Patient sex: M
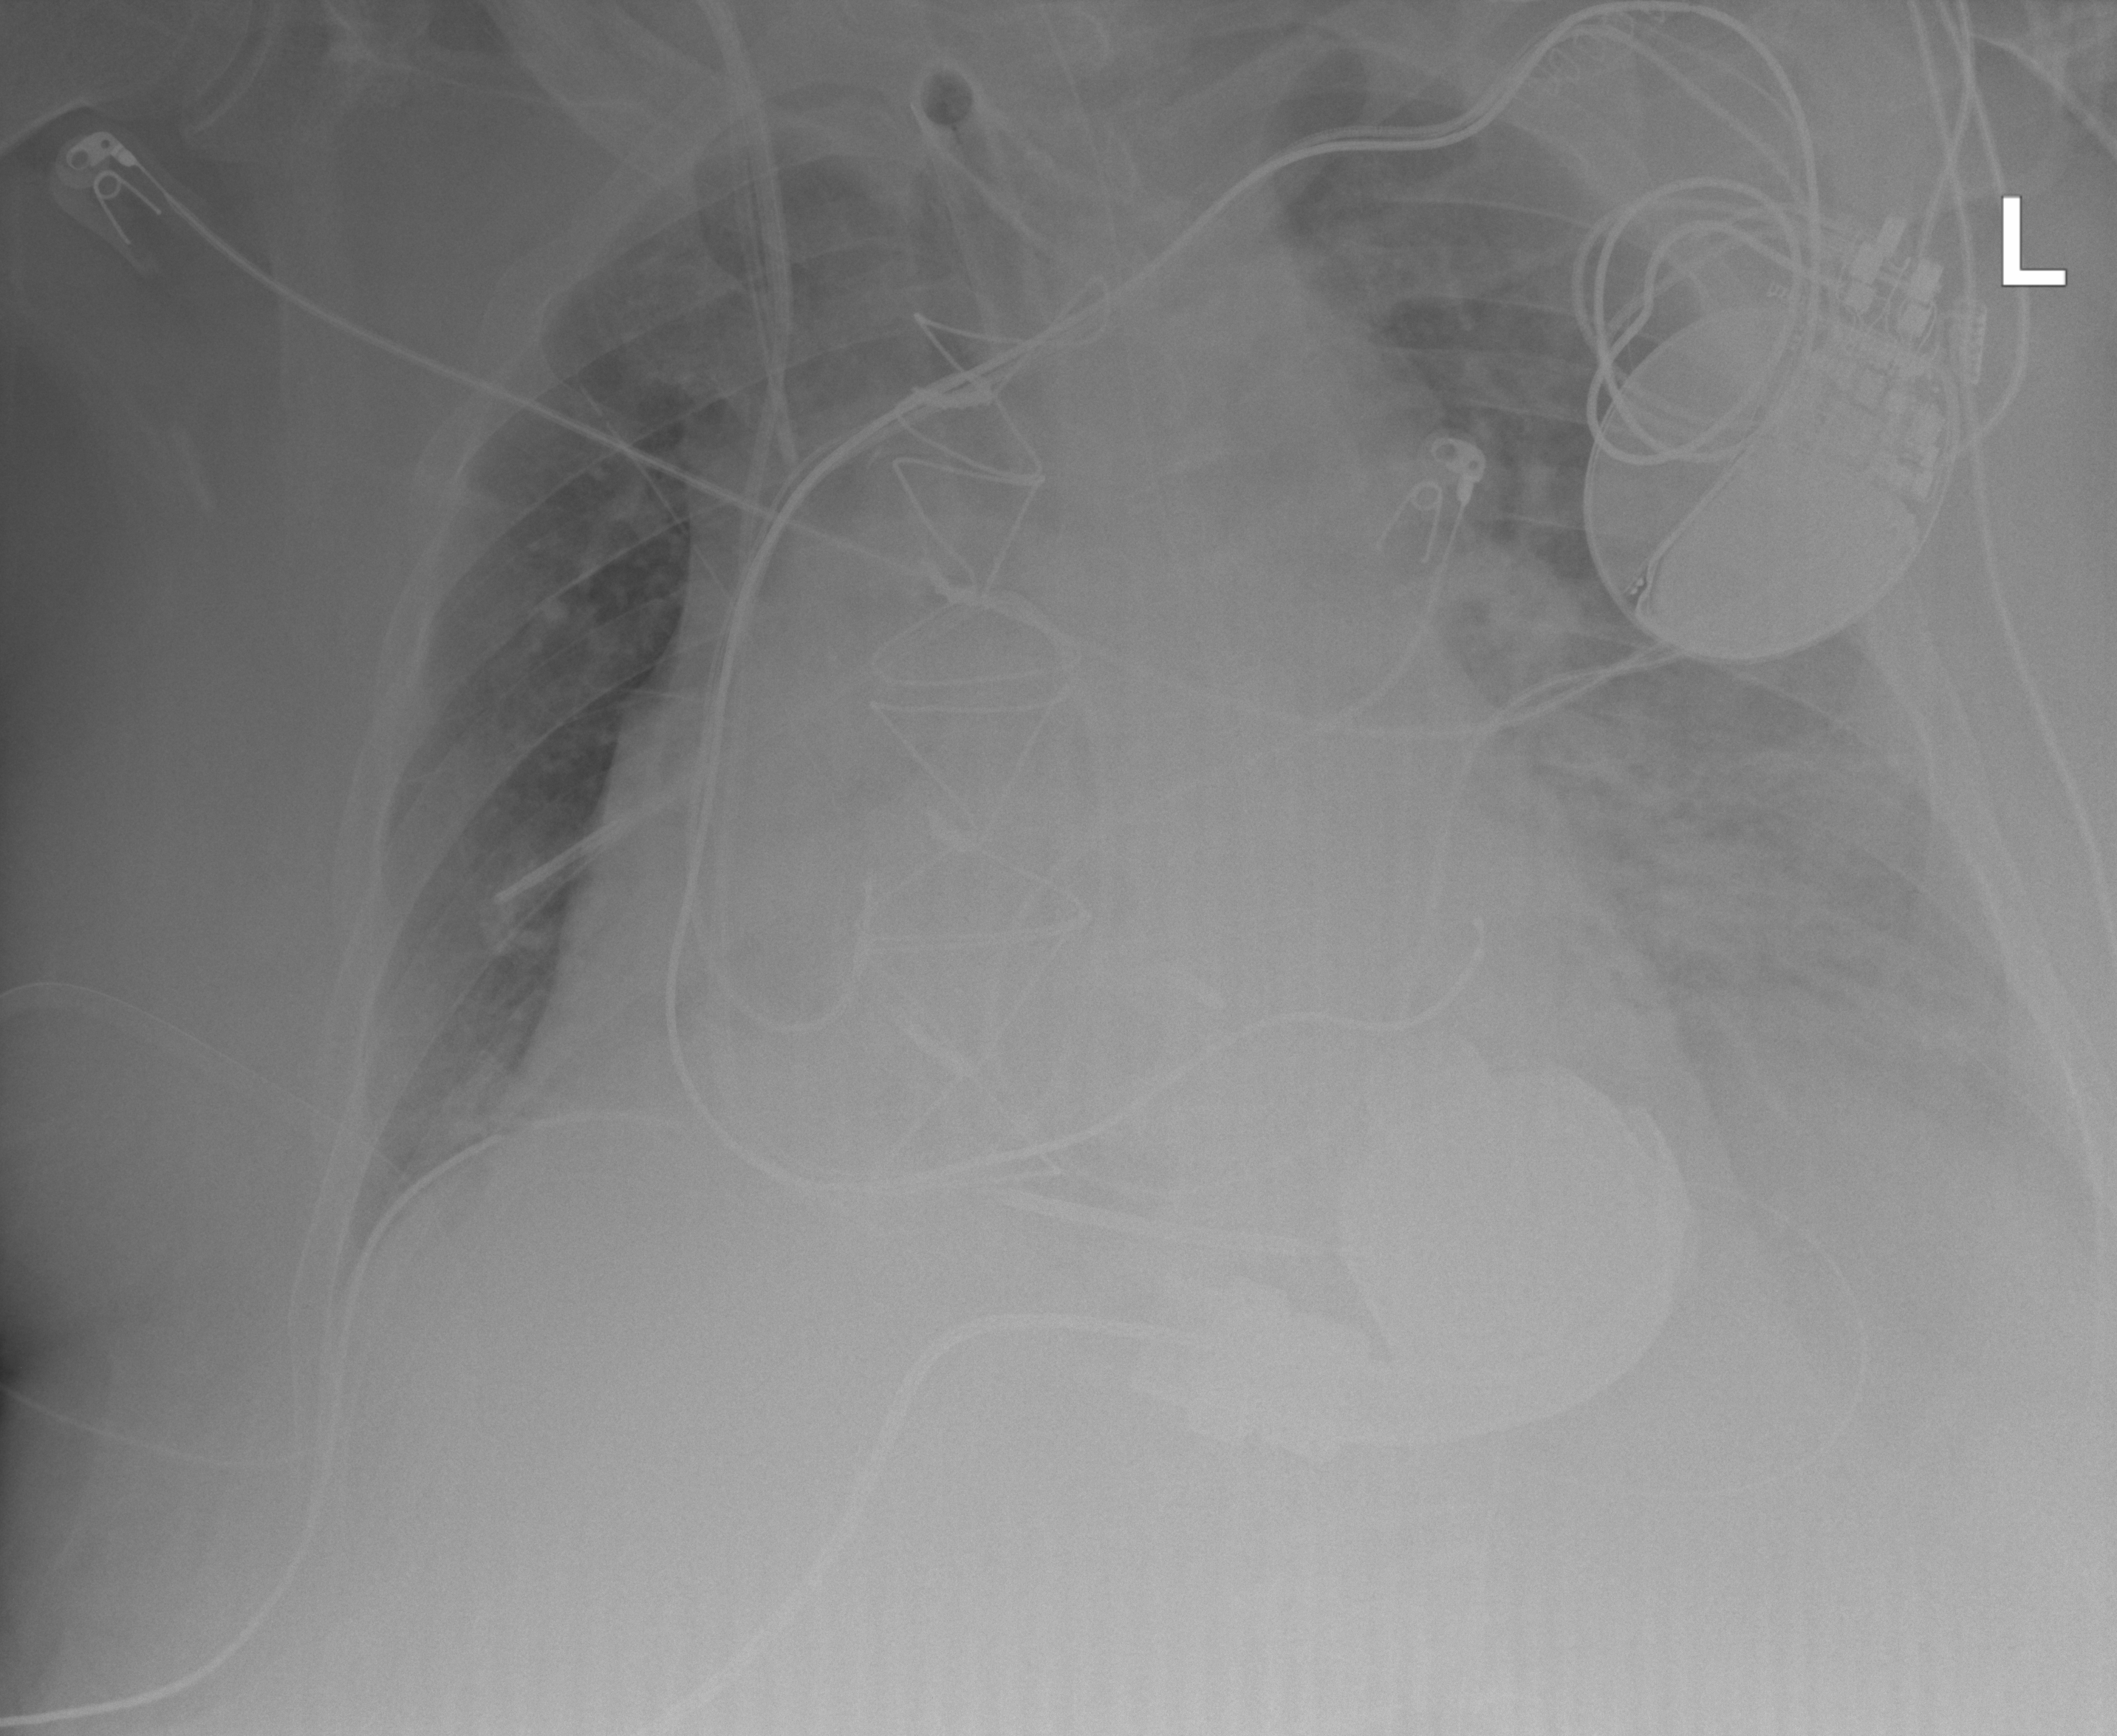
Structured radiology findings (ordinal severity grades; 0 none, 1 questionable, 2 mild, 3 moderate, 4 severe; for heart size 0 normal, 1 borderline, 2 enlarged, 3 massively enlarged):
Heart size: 2
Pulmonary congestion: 2
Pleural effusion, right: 2
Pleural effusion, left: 2
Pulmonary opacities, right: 0
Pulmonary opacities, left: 2
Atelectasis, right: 0
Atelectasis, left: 2